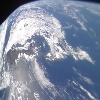
Label: cloud